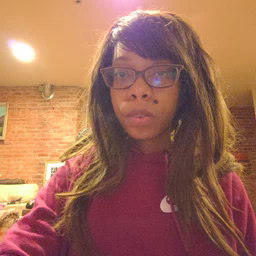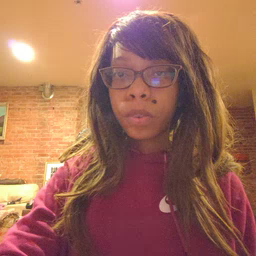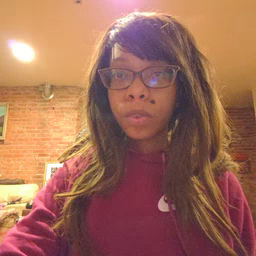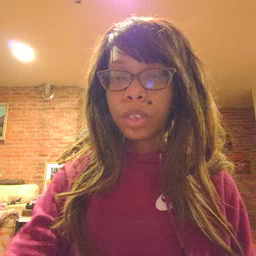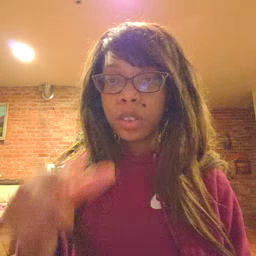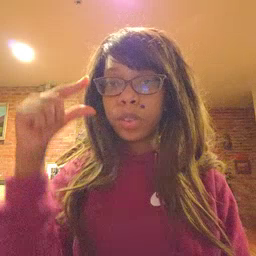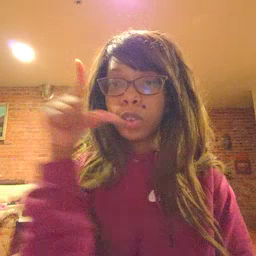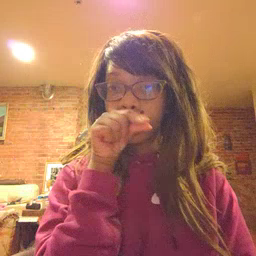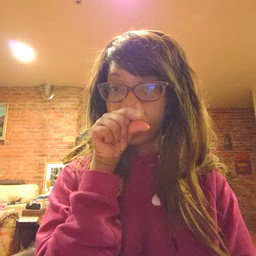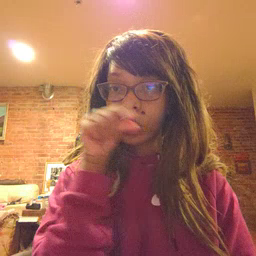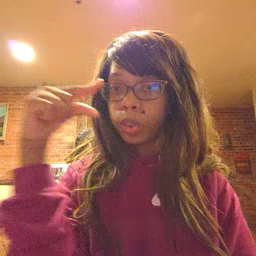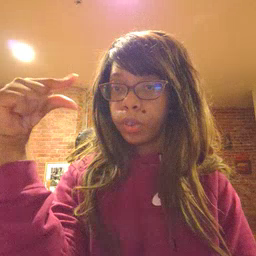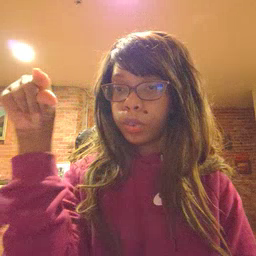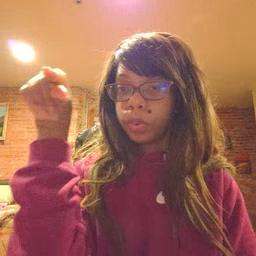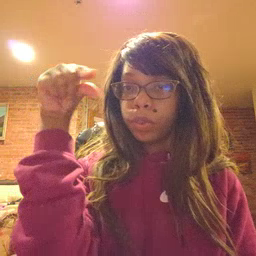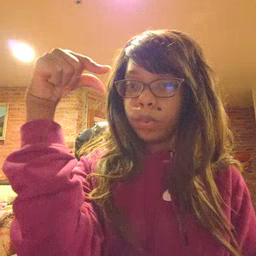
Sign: goose